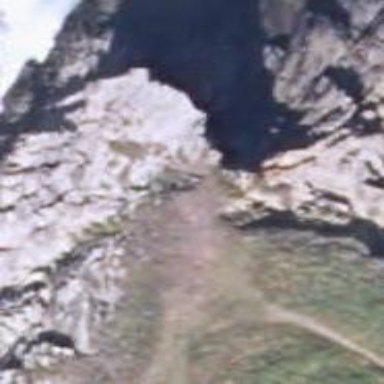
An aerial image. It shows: Cliff in nature.